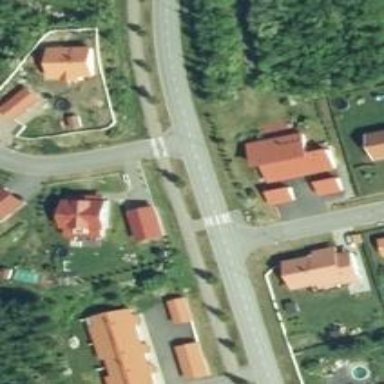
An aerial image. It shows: Uncontrolled road crossing.